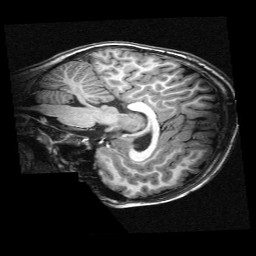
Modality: T1w
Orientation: sagittal
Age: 10
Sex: male
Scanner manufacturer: siemens
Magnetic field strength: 3 T
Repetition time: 2.3 s
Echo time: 0.00336 s